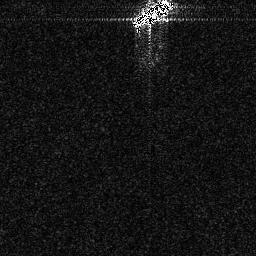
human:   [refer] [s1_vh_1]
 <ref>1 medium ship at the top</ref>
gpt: <box>[[51, 0, 66, 10, 0]]</box>